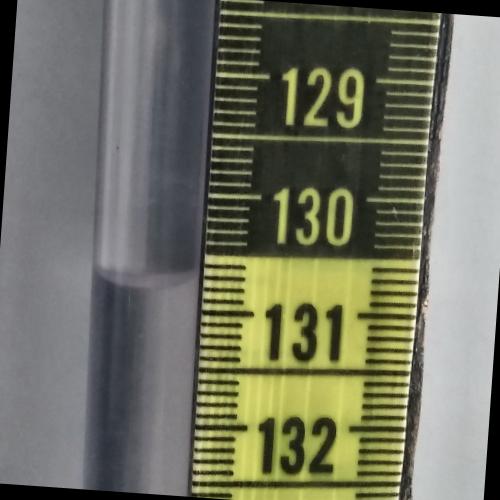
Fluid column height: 130.8 cm